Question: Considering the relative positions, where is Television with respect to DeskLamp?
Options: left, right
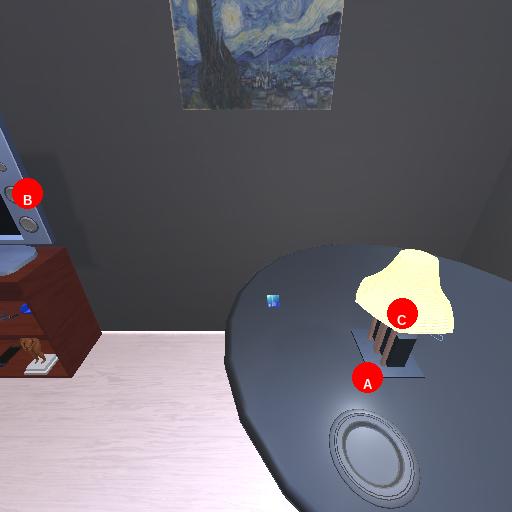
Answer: left